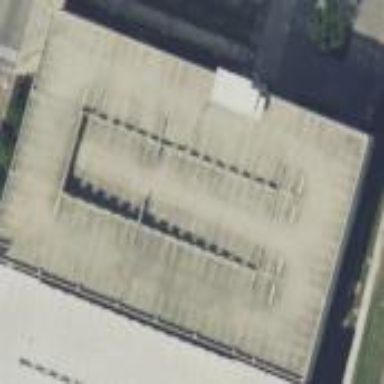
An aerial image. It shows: Multi-storey parking building.